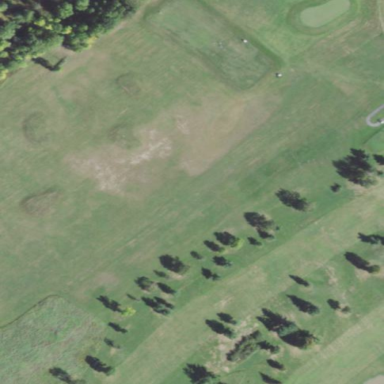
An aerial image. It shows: Rough area on grassy golf course.